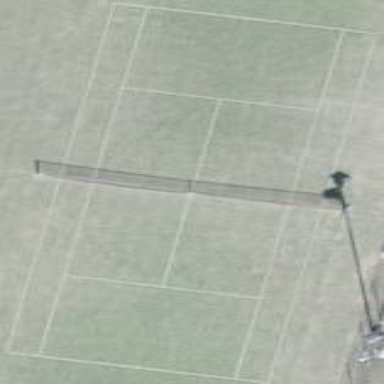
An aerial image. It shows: Tennis pitch with clay surface for leisure sports.